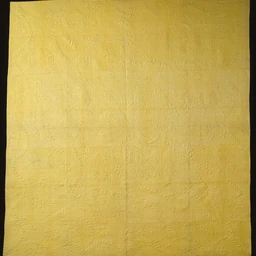
Title: Bedcover
Caption: bedcover, needlework - quilt, foliage, wool (textile), plain weaving, quilting, textile, a work made of wool, plain weave, glazed (calimanco); quilted with silk thread, textiles, art institute of chicago